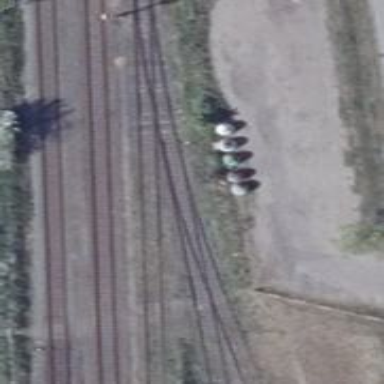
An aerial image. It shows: Railway switch.